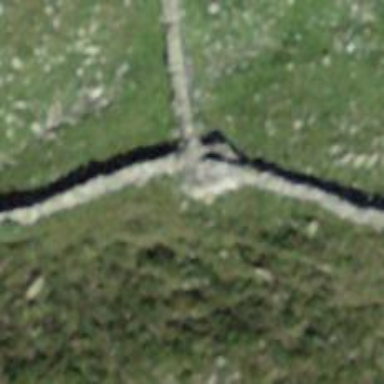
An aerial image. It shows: Dry stone wall barrier.